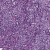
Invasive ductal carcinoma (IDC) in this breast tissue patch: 1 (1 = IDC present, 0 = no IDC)